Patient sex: F
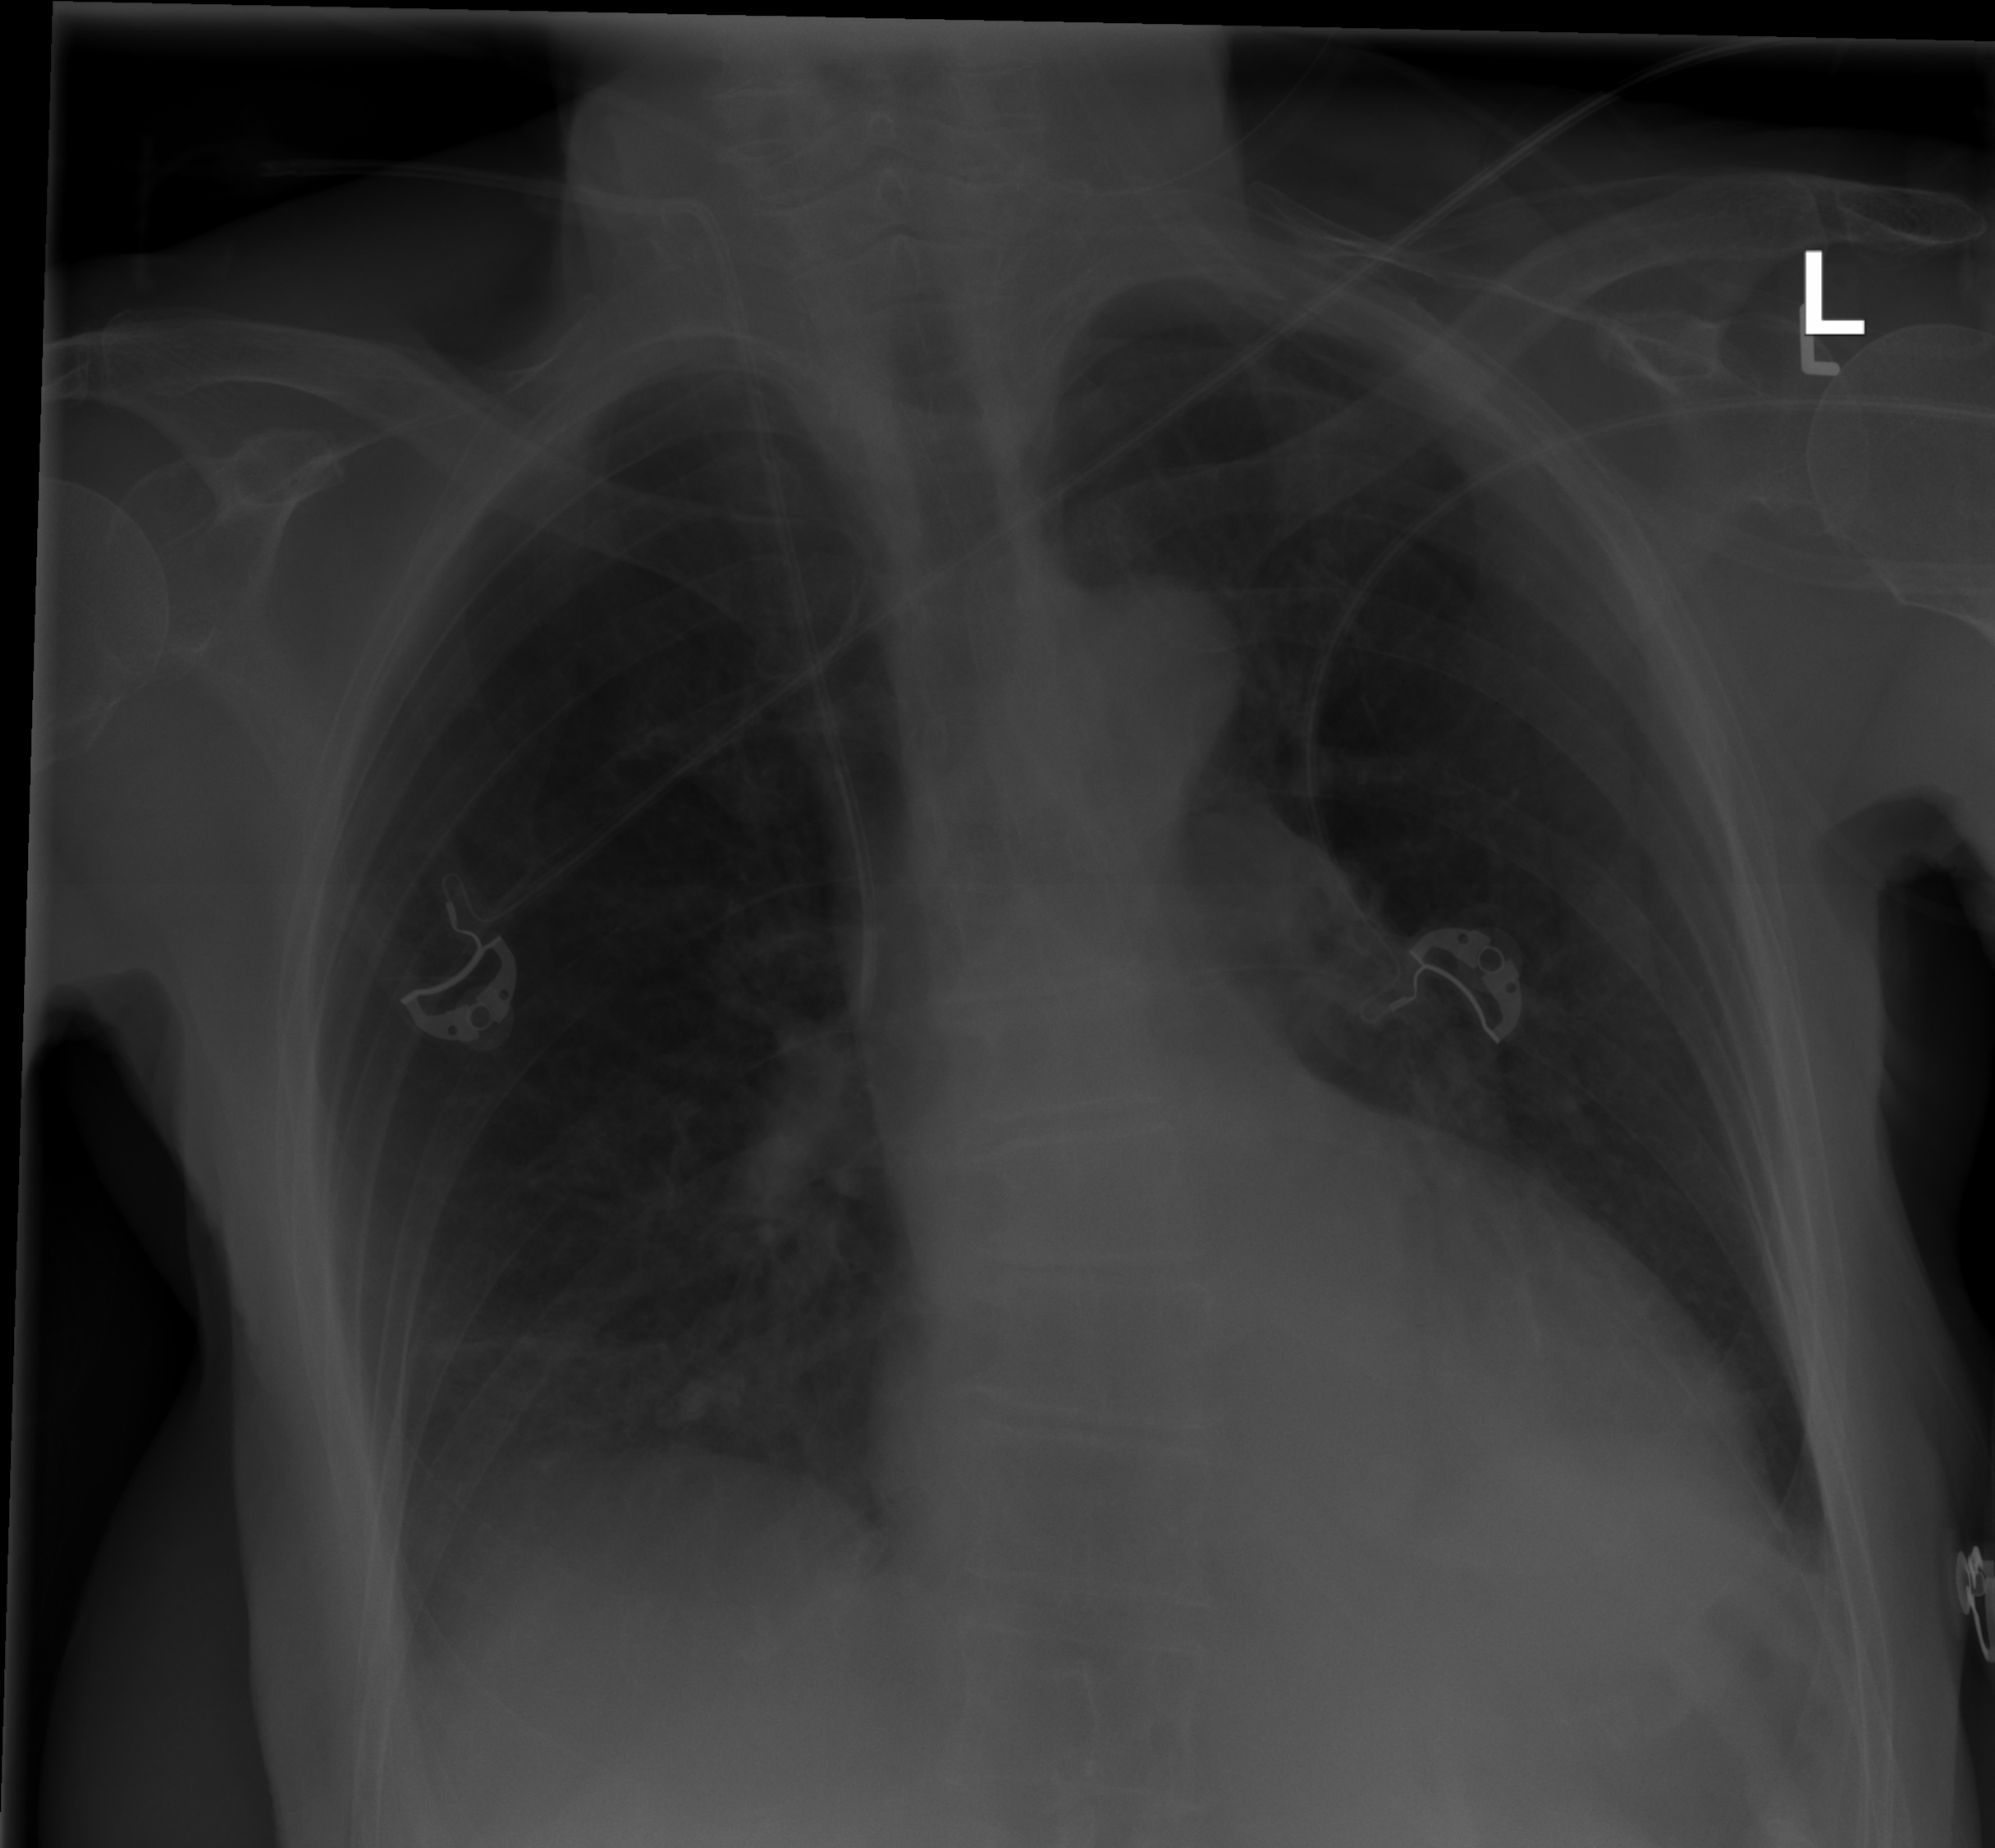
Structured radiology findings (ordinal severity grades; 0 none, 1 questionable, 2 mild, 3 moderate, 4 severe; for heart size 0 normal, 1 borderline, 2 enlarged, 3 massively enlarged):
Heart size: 0
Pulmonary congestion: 0
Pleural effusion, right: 0
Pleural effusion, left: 1
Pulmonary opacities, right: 0
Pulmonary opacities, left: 0
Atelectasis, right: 0
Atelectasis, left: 0